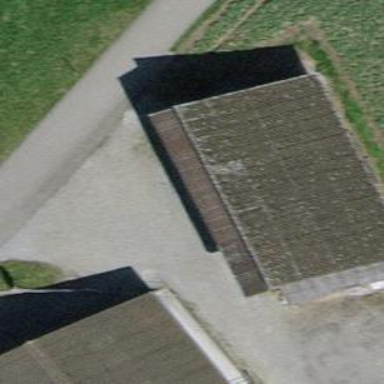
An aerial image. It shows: Farm auxiliary building with gabled roof.